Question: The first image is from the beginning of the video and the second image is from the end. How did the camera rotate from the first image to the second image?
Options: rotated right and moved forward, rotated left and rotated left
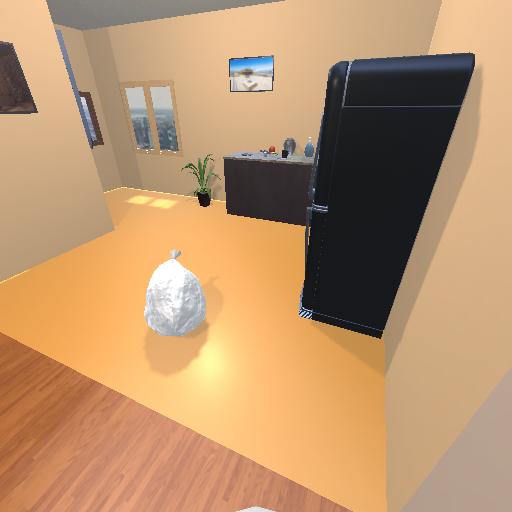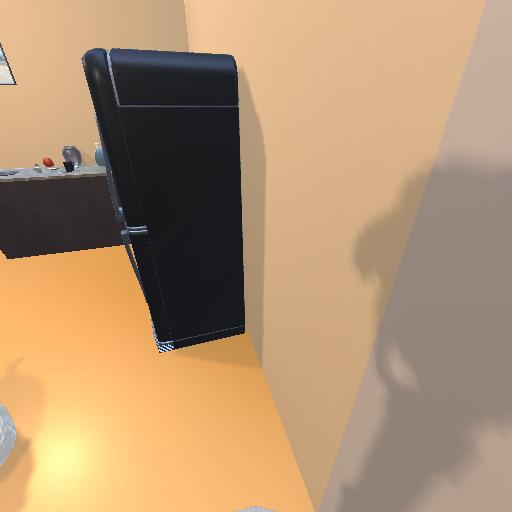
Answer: rotated right and moved forward